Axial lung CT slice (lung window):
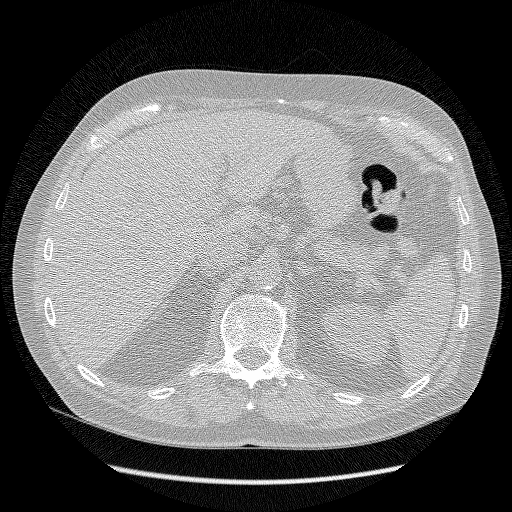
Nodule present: no